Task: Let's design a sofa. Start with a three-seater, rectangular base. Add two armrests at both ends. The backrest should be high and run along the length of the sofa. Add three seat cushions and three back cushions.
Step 392:
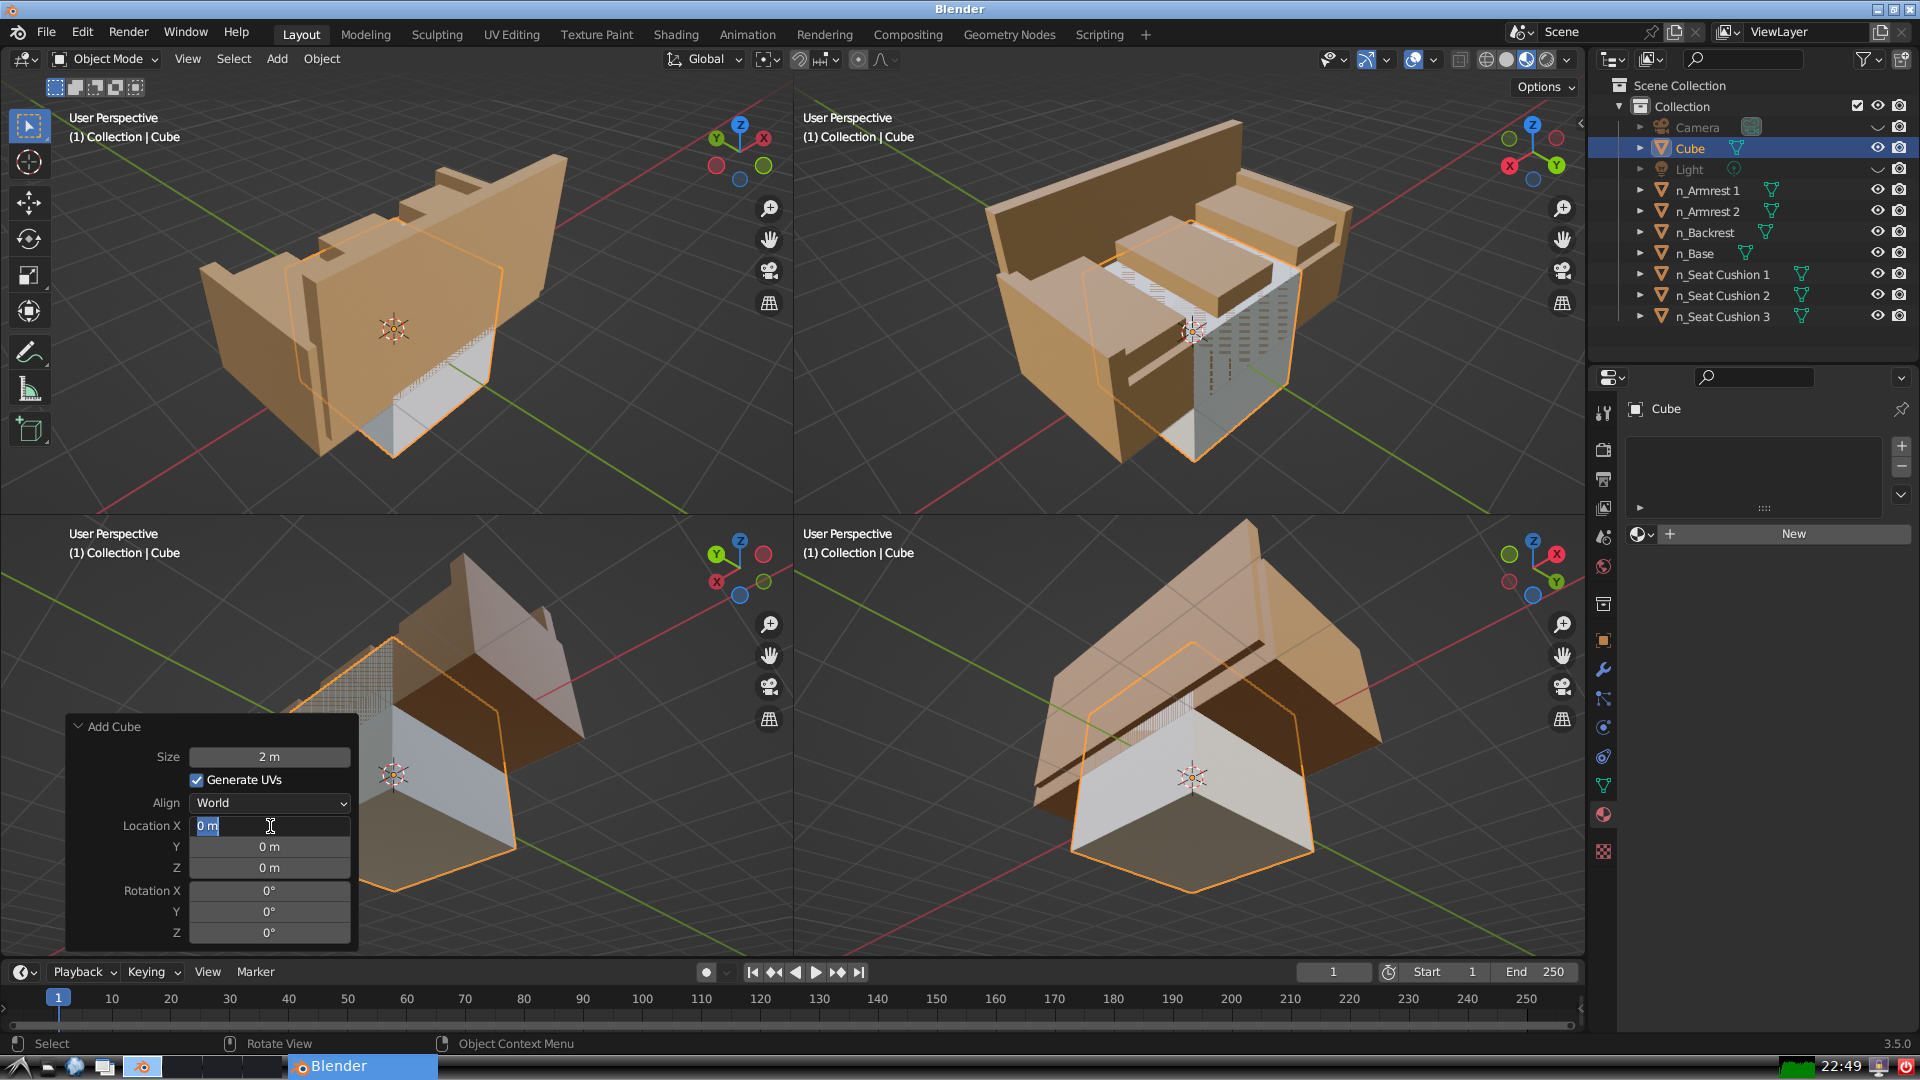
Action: input_text: -1.5